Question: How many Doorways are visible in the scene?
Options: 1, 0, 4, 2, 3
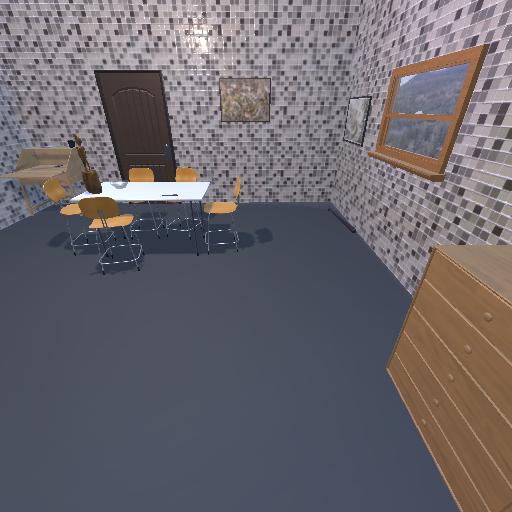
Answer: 1